Question: I have a list that I should order by multiple columns in SQL.
First I should order the list by Date and after that by OrderCriteria.
I made an SQL Fiddle: <URL> with some test data.
The list should be ordered by StatusDate because on the top of the list should be the most recent items. But it should be ordered by OrderCriteria, too, because first it should appear the items with the OrderCriteria 0 and then with the OrderCriteria 1.
In this screenshot it shows what should be the correct order.

First all the items with the most recent date, but first the OrderCriteria 0 and then where the OrderCriteria is 1.
The correct order should be:I have added to the SQL Fiddle.
I have tried to Order By the StatusDate, which orders correctly the items, but does not takes in account the OrderCriteria. It orders only by Date.
I have tried to order by
'''
ORDER BY StatusDate DESC, OrderCriteria asc
'''
without OrderCriteria. But I still didn't get the desired result.
Can you please advise how to resolve this problem?
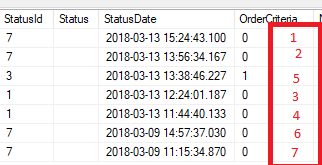
Answer: You appear to want the in the 'StatusDate' to have precedence. Then within the date, use 'OrderCriteria' and the time component.
So:
'''
ORDER BY DATE(StatusDate) DESC, OrderCriteria asc, StatusDate DESC
'''
<URL> is the SQL Fiddle.
Extracting the date from a date/time varies by database. Your SQL Fiddle is MySQL, so I have used the syntax for that database.
In SQL Server, this would be:
'''
ORDER BY CONVERT(DATE, StatusDate) DESC, OrderCriteria asc, StatusDate DESC
'''